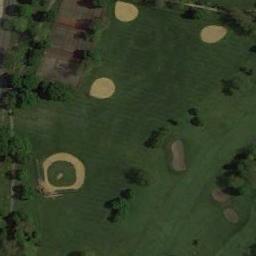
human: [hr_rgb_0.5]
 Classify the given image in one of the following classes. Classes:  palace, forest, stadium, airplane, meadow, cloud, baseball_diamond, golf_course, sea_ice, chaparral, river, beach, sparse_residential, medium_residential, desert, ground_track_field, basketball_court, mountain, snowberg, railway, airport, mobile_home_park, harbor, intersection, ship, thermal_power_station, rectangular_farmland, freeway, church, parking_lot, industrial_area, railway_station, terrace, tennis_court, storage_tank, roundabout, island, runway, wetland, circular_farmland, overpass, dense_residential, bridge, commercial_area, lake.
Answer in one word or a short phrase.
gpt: baseball_diamond